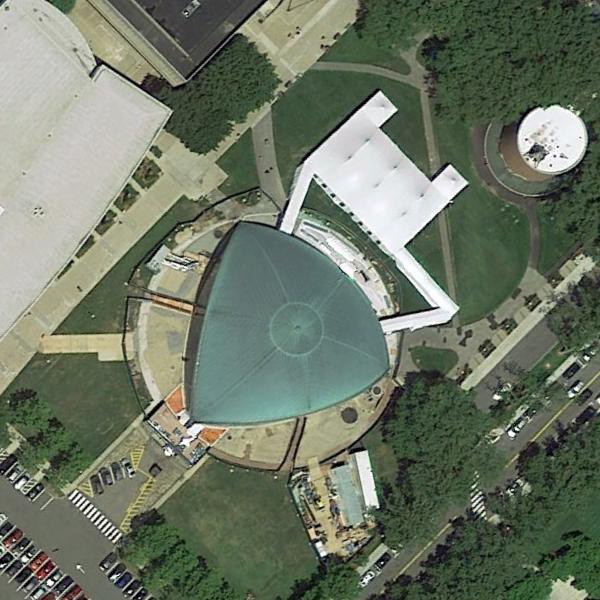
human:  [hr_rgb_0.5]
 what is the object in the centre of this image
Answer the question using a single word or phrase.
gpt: stadium